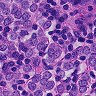
Metastatic tissue present: yes